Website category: book
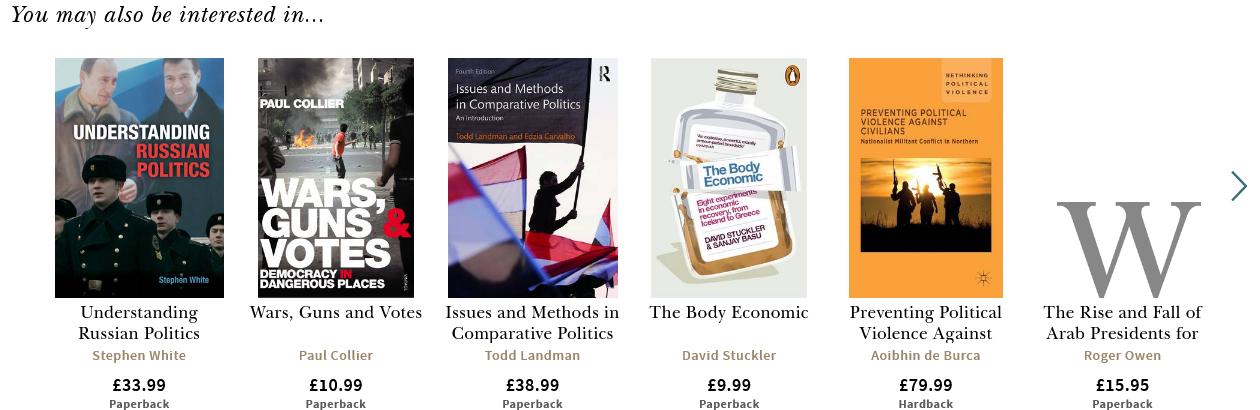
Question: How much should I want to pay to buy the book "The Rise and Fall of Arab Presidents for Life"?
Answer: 15.95

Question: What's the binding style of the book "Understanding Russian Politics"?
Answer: Paperback

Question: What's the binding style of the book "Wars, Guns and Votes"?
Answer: Paperback

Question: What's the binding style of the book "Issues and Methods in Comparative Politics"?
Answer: Paperback

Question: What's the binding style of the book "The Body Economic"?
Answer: Paperback

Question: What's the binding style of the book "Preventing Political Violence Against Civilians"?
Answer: Hardback

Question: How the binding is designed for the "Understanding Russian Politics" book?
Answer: Paperback

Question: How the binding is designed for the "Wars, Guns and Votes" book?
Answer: Paperback

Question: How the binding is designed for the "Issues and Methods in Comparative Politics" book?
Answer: Paperback

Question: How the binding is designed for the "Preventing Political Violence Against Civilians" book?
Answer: Hardback

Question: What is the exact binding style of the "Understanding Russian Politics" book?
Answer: Paperback

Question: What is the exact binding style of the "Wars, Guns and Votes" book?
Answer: Paperback

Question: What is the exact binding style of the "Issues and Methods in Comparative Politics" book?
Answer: Paperback

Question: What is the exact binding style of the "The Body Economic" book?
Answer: Paperback

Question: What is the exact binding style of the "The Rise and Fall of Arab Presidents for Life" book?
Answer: Paperback

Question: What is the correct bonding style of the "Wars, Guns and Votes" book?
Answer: Paperback

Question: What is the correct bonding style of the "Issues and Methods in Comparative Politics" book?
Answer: Paperback

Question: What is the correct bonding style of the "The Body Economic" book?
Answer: Paperback

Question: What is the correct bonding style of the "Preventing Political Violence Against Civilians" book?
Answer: Hardback

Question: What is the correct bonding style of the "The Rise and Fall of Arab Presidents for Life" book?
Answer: Paperback

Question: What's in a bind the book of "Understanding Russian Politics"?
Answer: Paperback

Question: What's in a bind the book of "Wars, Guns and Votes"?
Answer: Paperback

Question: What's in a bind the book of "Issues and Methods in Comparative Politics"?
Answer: Paperback

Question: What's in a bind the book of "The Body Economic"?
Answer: Paperback

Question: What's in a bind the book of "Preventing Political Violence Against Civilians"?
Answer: Hardback

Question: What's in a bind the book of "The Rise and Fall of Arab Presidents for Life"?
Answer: Paperback

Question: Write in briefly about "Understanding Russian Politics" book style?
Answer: Paperback

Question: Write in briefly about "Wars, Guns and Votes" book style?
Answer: Paperback

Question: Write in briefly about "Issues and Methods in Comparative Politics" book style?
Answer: Paperback

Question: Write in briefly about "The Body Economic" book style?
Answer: Paperback

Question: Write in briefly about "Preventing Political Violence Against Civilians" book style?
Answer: Hardback

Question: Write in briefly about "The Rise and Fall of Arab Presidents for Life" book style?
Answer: Paperback

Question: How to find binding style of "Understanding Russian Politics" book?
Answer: Paperback

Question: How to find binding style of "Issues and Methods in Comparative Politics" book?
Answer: Paperback

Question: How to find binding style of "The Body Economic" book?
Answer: Paperback

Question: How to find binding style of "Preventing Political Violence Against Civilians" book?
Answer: Hardback

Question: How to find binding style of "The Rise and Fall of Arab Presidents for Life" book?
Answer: Paperback